Aerial crown-view tile of a tropical tree (Barro Colorado Island, Panama), acquired 20250512:
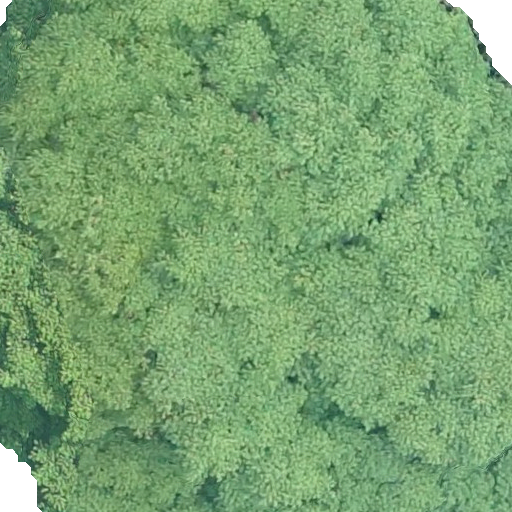
Species: Tachigali panamensis
GBIF accepted scientific name: Tachigali panamensis
Crown area: 541.932 m²